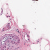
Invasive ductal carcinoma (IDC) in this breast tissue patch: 0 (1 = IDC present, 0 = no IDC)